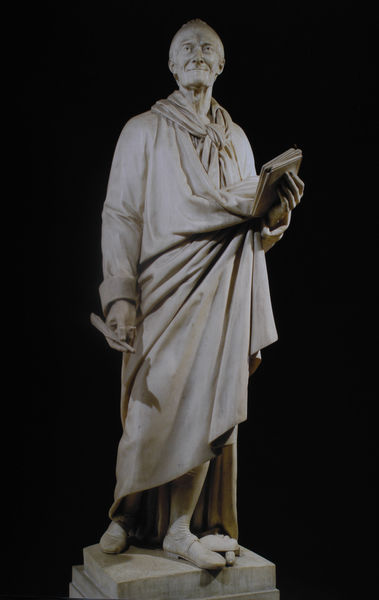
Titel: Voltaire
Künstler: Jean-Antoine Houdon
Standort: Paris
Institution: Panthéon
Schlagwörter: feder, hand, himmel, kopf, mann, umhang, bewegung, grau, hell, marmor, schwarz, weiss, blick, schal, tuch, alt, barock, falten, gesicht, knoten, mensch, sockel, stein, hände, porträt, figur, gewand, mantel, redner, stehend, stoff, skulptur, statue, lächeln, schrift, bücher, man, schuhe, ausdruck, füsse, dichter, poet, büste, aufrecht, robe, überwurf, sandalen, bildhauerei, faltenwurf, kontrapost, laken, plastik, plinthe, podest, rodin, foto, alter, antike, philosoph, buch, fuss, denkmal, seite, schwarzweiß, schriftsteller, schuh, kunst, stift, rom, grinsen, römer, seiten, eiß, toga, gehend, griechenland, gelehrter, aufklärung, schreiber, gips, spielbein, standbein, tunika, antiquität, römisch, schreibfeder, federkiel, verschmitzt, schreibgerät, bartlos, voltaire, figure, statute, seneca, aufgerichtet, inspiration, kontraposto, berühmt, philosopher, falentwurf, fanzose, marmt, berühmtheit, bodest, cezar